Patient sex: M
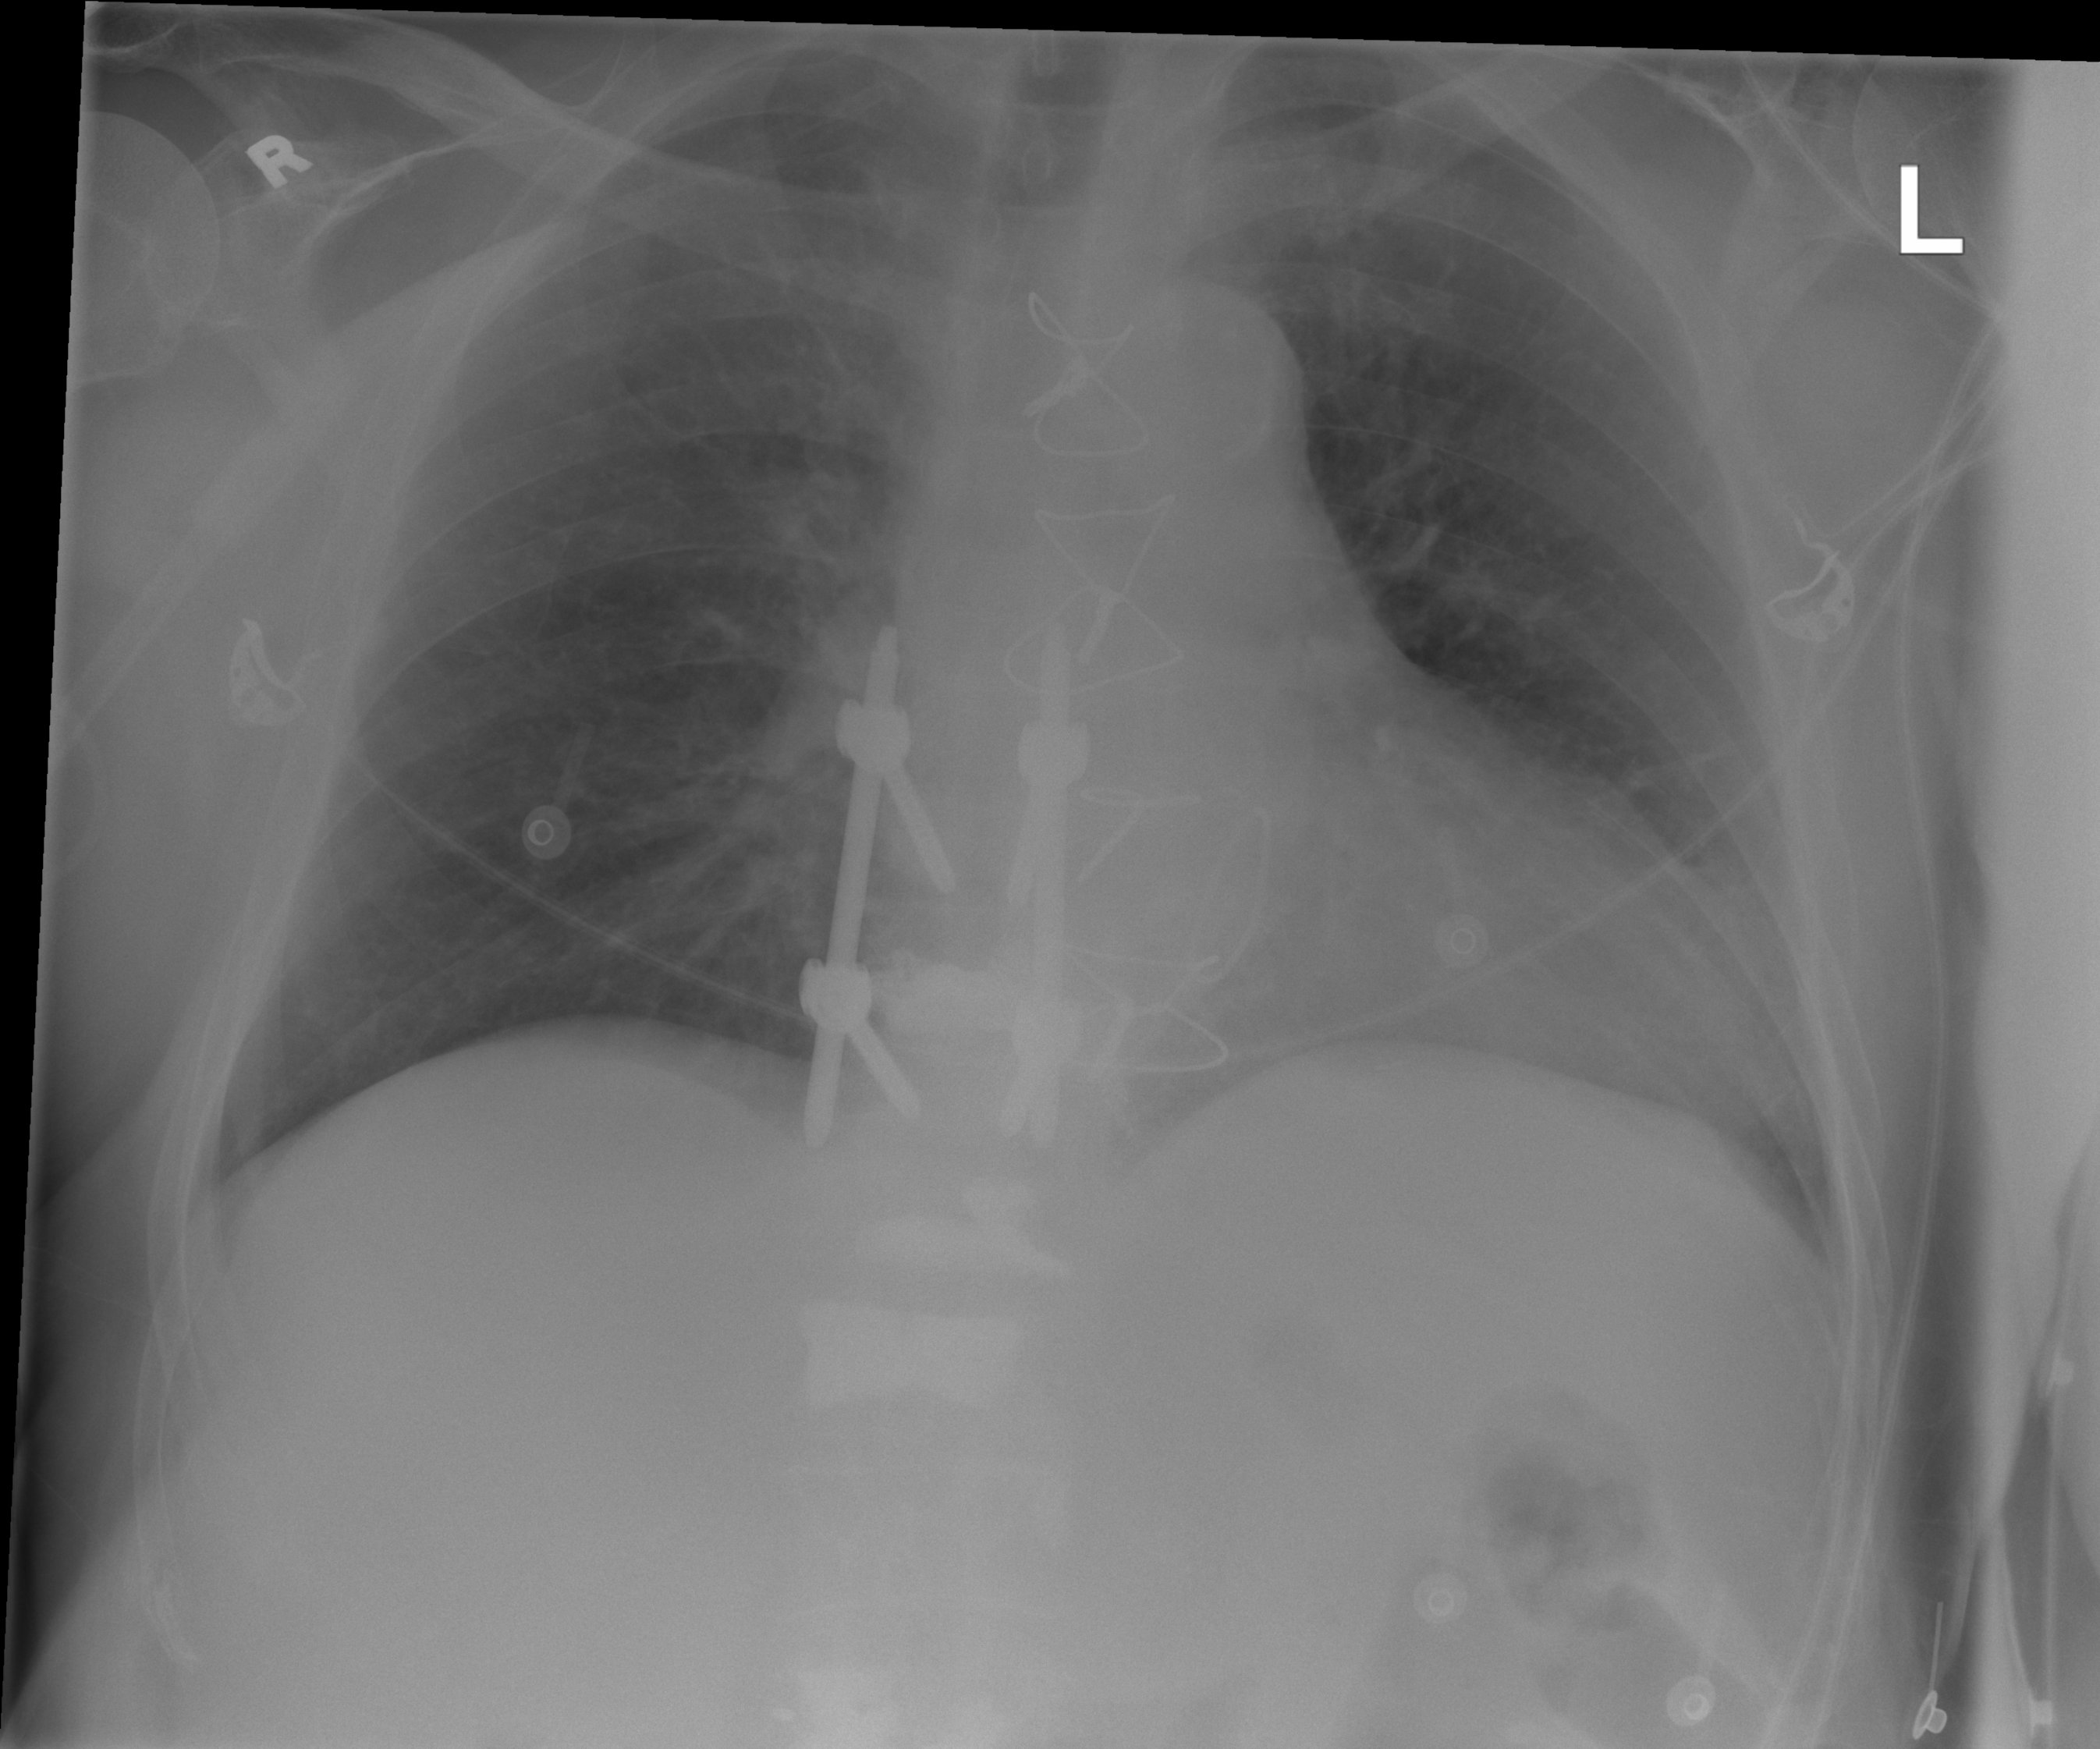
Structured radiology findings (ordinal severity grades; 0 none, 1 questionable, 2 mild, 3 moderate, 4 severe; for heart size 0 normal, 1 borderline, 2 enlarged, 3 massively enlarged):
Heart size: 2
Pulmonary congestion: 2
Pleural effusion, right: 0
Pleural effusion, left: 0
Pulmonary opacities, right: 0
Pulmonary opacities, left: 0
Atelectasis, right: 0
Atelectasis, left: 0